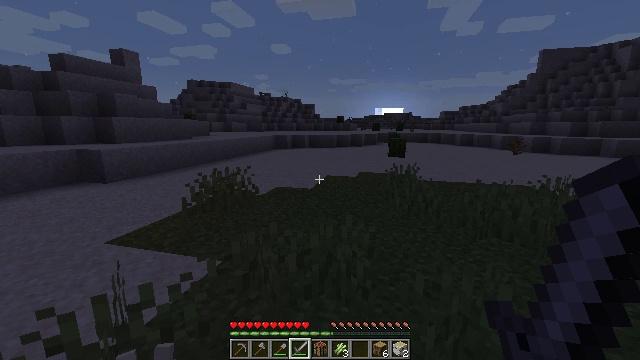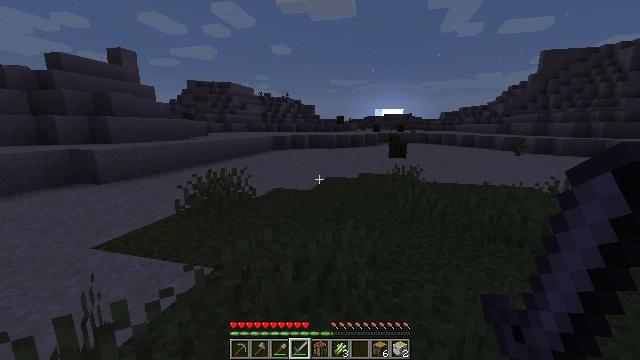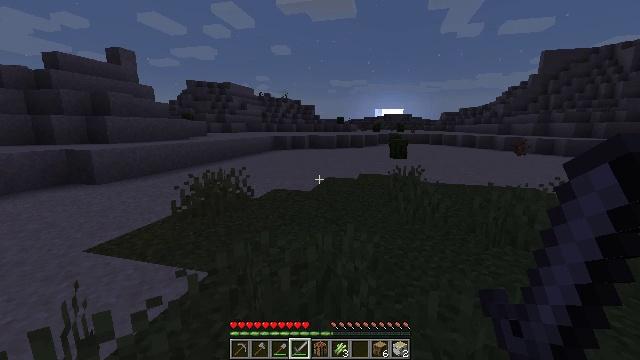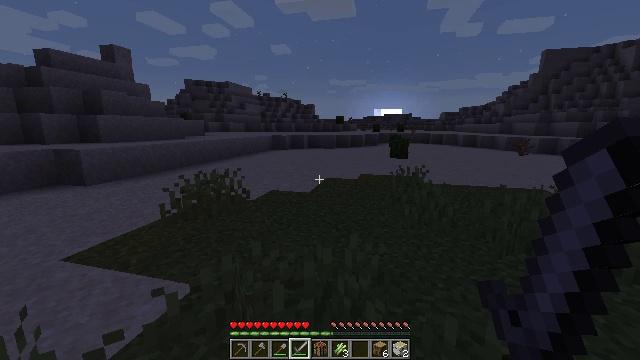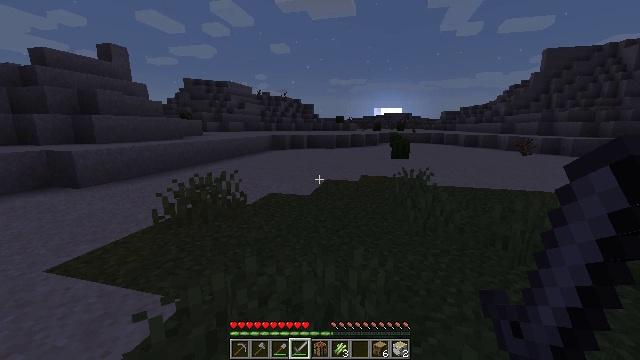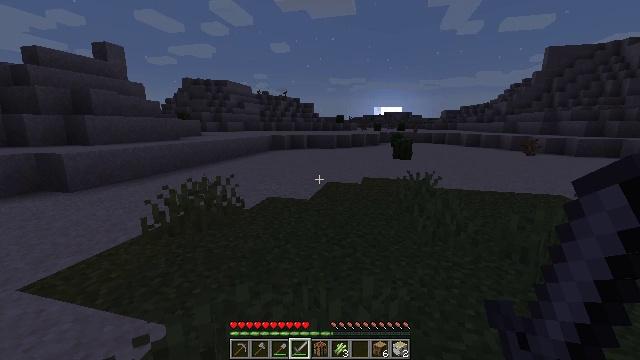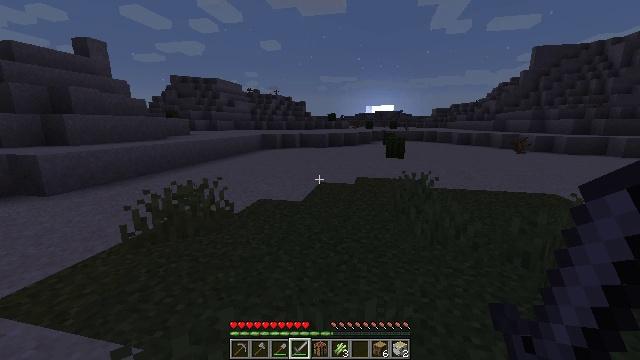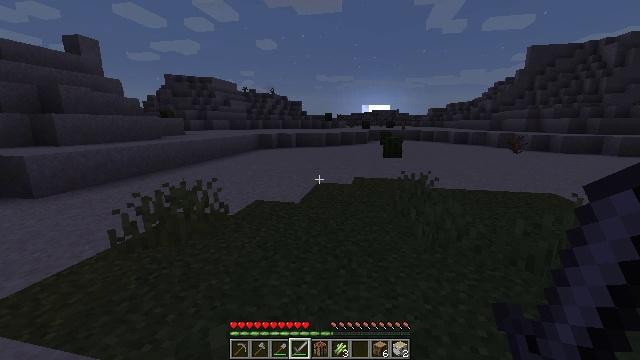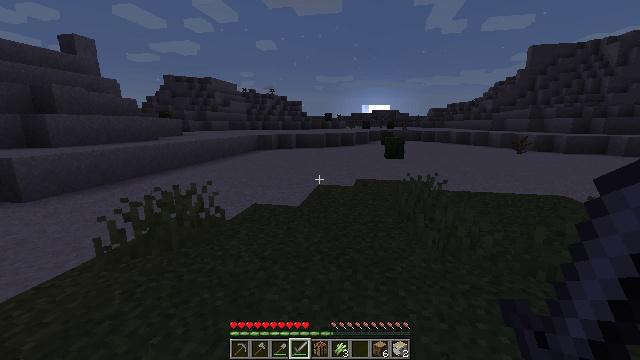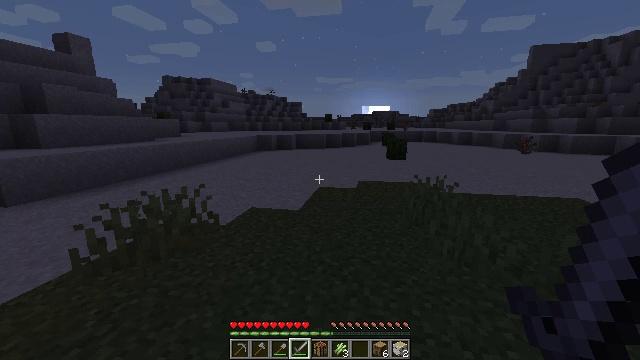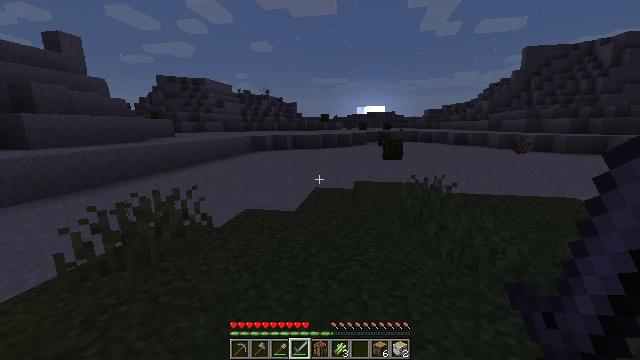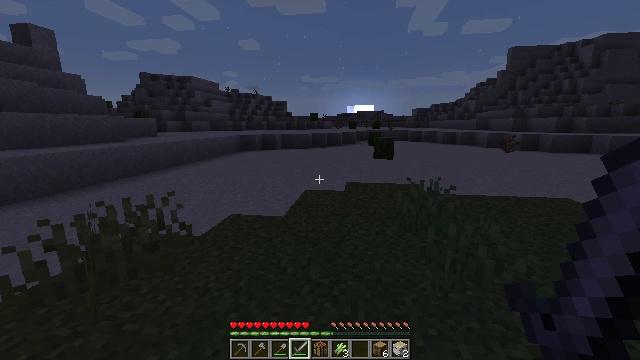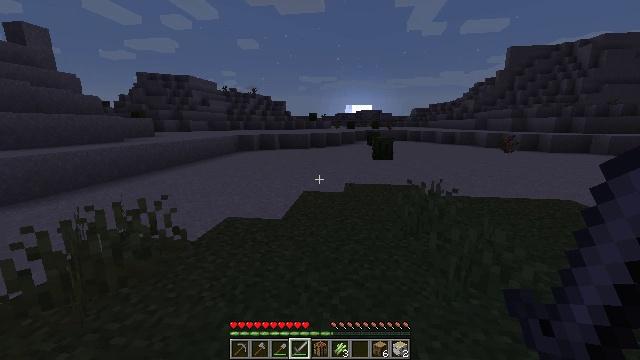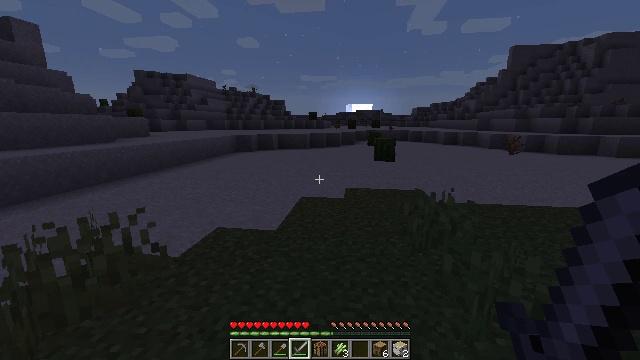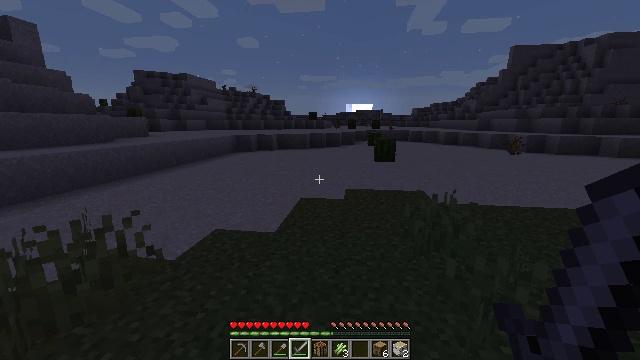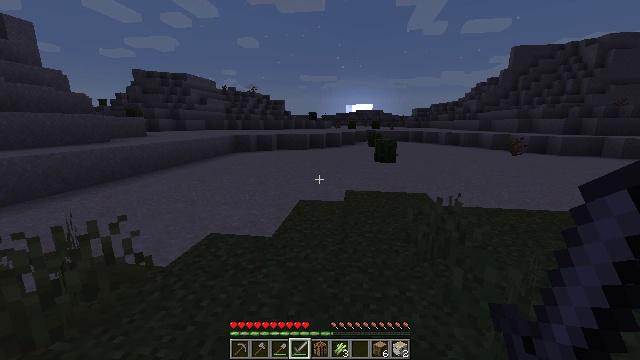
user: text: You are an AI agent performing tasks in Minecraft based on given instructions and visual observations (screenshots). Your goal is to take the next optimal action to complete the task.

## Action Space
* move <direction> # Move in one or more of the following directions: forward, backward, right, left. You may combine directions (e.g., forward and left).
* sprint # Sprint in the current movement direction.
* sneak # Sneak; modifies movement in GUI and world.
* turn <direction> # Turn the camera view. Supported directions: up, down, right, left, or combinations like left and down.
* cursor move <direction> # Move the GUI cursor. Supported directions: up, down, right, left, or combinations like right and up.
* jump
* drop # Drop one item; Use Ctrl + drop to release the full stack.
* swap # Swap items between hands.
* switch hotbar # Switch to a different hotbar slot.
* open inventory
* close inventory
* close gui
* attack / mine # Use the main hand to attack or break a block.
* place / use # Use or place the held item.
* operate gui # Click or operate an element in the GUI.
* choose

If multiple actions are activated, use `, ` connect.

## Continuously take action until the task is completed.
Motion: motion action
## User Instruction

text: Mine cactus from the desert.
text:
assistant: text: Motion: move forward
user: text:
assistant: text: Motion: move forward
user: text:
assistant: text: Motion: move forward
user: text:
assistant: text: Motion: move forward
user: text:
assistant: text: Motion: move forward
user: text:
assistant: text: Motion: move forward, turn right
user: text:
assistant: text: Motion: move forward
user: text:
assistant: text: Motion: move forward
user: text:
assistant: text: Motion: move forward
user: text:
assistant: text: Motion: move forward
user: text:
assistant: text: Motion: move forward, turn right
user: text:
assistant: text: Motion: move forward
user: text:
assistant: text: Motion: move forward
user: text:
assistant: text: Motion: move forward
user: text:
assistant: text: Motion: move forward
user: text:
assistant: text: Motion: move forward
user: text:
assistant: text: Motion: move forward
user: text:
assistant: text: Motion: move forward
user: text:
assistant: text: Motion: move forward
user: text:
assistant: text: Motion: move forward
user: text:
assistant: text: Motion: move forward
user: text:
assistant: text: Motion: move forward
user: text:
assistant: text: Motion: move forward
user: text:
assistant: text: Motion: move forward
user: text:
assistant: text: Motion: move forward
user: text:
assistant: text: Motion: move forward
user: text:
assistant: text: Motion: move forward
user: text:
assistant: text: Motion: move forward
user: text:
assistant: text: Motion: move forward
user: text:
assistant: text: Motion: move forward